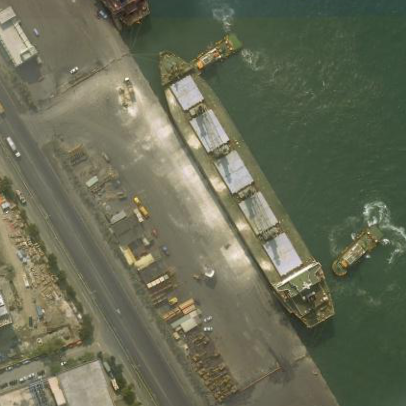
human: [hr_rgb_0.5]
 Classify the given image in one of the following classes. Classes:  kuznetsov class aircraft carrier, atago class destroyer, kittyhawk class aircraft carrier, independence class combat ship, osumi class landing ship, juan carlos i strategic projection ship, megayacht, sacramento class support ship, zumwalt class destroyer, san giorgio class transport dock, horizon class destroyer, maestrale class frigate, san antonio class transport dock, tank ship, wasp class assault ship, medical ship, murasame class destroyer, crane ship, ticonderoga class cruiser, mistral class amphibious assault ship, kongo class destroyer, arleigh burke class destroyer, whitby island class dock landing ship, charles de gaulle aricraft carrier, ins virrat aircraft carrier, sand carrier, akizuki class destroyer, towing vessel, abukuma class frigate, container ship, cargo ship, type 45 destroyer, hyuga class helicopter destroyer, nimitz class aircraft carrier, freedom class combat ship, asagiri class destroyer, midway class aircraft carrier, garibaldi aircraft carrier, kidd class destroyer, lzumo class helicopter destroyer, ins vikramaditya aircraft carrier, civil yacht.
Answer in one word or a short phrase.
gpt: Cargo ship